Aerial crown-view tile of a tropical tree (Barro Colorado Island, Panama), acquired 20240716:
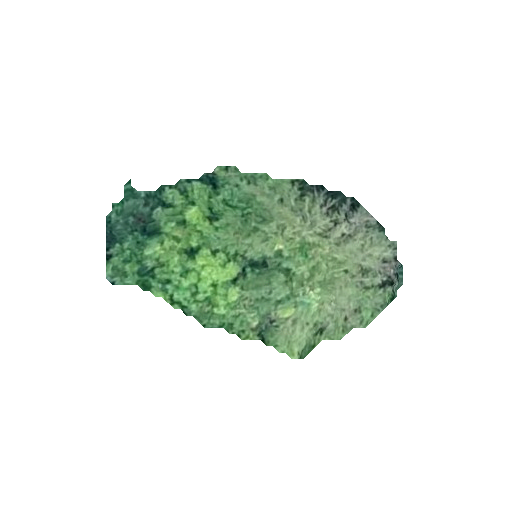
Species: Quararibea stenophylla
GBIF accepted scientific name: Quararibea stenophylla
Crown area: 60.677 m²